Question: I have a database with the following structure:

Now two paintings can be rated against each other and the rating is then updated.
But it can happen that one painting is rated mutliple times at the same time. Therefore i tried using a nested transaction (see below) to avoid race conditions:
'''
function pictureClicked(picture) {
const db = getDatabase();
const leftRef = ref(db, '/paintings/' + generateDbName(currentLeft));
const rightRef = ref(db, '/paintings/' + generateDbName(currentRight));
const winnerLeft = (picture === 'left') ? 1 : 0;
runTransaction(leftRef, (leftP) => {
if (leftP) {
runTransaction(rightRef, (rightP) => {
if (rightP) {
// Calculation of the new rating for each painting (Elo System)
const tRatingLeft = Math.pow(10, leftP.rating / 400);
const tRatingRight = Math.pow(10, rightP.rating / 400);
const expectedLeft = tRatingLeft / (tRatingLeft + tRatingRight);
const expectedRight = tRatingRight / (tRatingLeft + tRatingRight);
// Setting new rating
leftP.rating = leftP.rating + 32 * (winnerLeft - expectedLeft);
rightP.rating = rightP.rating + 32 * ((1 - winnerLeft) - expectedRight);
}
return rightP;
});
}
return leftP;
});
}
'''
Now this solution doesn't really work and I have read that it isn't the best approach to this problem. The only solution I found was running a transaction on the root of my database but I'm afraid that this would lead to a bottleneck and many of the launched transactions wouldn't even write to the database since transactions are only retried 25 times (or is my fear here unfounded?). Are there any other solutions to this problem?
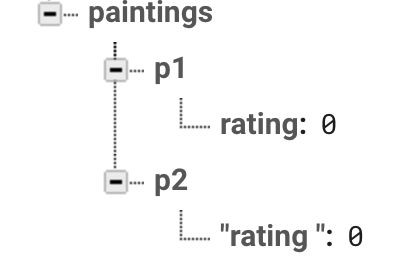
Answer: Firebase Realtime Database transactions run against a single path in your database. There is currently no way to run a transaction against multiple path, so the common approach is to run the transaction against the lowest-level shared path ('/paintings' in your case).
This can indeed lead to more contention as you have more users performing concurrent transactions.
---
The only alternative I've used at times is to build my own transaction mechanism using:
1. Multi-path updates, to perform both writes at the same time.
2. Security rules, to only allow the transition that make sense in my use-case.
3. Client-side retries, so that contention or outdated data are still handled correctly.
This is fairly non-trivial even for simple cases, and may require changing your data structure and/or adding additional values to each request. But if you get past those hurdles, it will allow you to run a "transaction" across multiple paths.